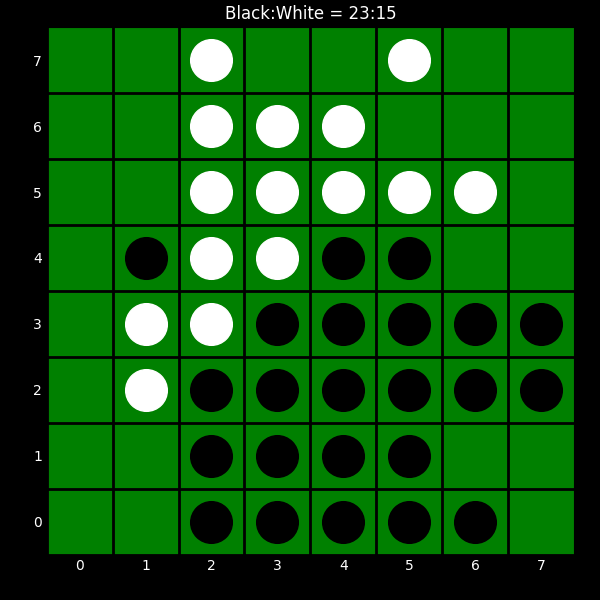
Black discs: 23
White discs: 15